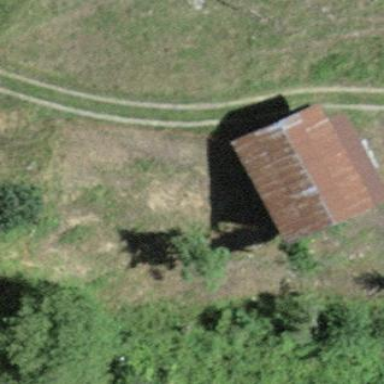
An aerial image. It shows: Barn.